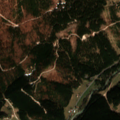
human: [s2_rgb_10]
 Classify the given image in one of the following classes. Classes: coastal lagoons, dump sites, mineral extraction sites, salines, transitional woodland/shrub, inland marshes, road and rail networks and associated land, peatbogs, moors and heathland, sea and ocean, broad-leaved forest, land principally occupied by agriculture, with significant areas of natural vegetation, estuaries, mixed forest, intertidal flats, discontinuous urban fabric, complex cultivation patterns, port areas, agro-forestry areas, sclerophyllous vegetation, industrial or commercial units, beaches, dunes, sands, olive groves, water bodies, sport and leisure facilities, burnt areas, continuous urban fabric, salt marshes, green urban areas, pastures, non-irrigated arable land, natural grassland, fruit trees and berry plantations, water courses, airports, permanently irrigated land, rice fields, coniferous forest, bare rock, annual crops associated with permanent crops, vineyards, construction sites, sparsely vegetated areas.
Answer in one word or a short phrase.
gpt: discontinuous urban fabric, pastures, coniferous forest, mixed forest, natural grassland